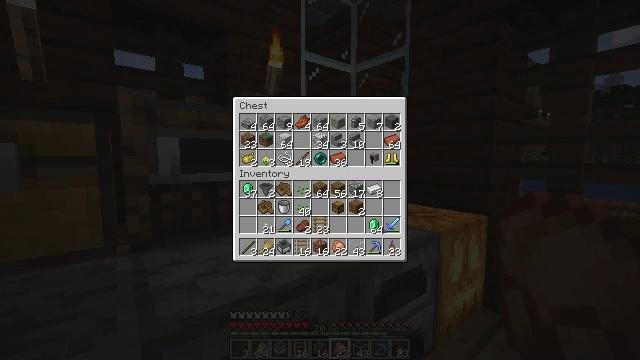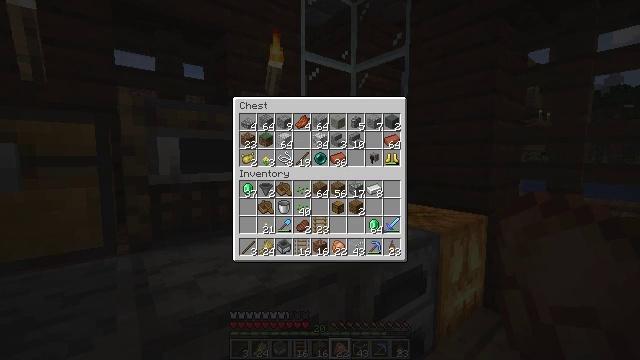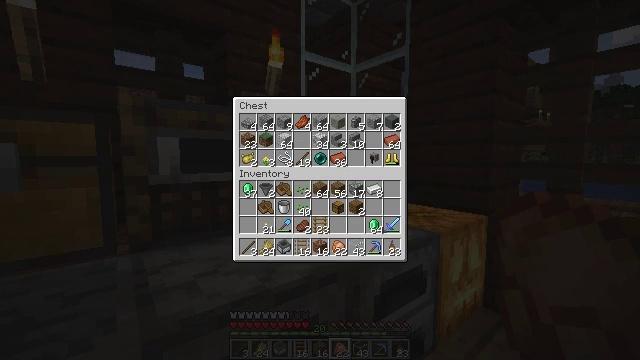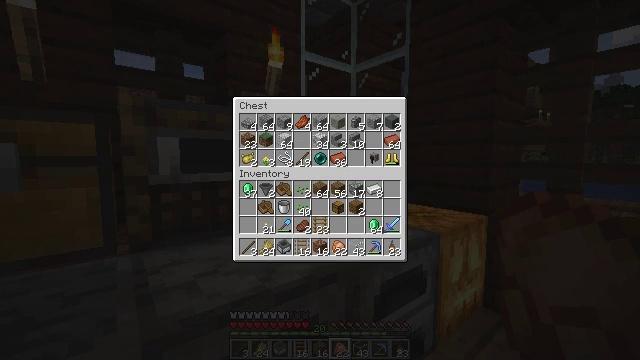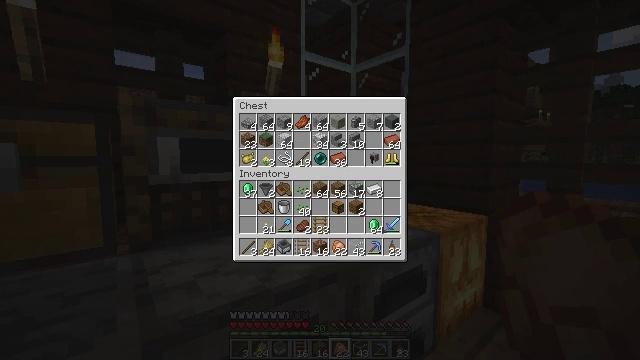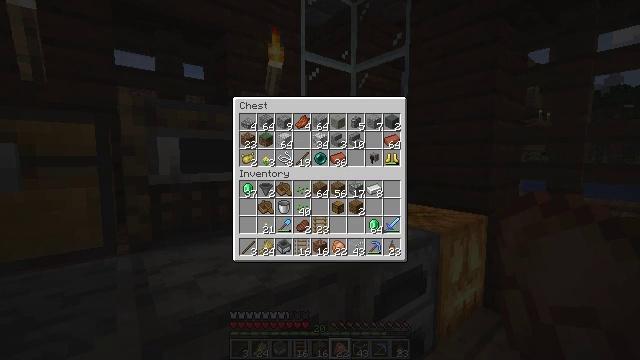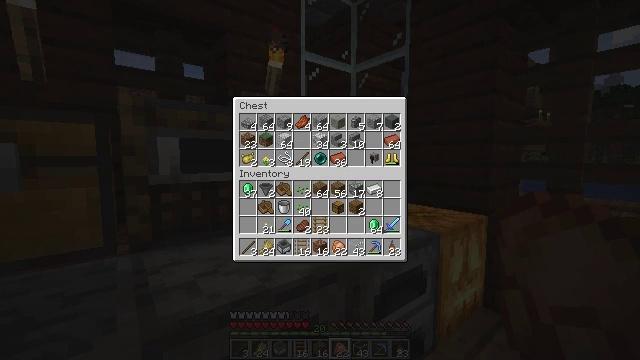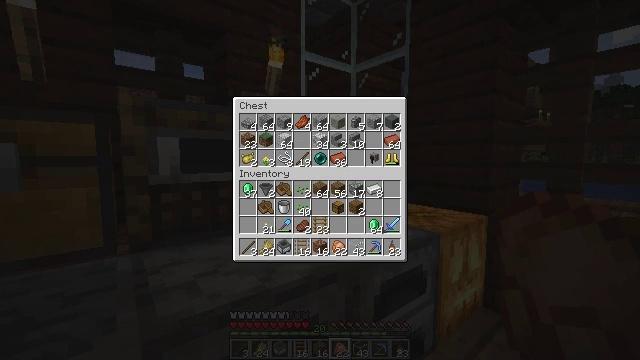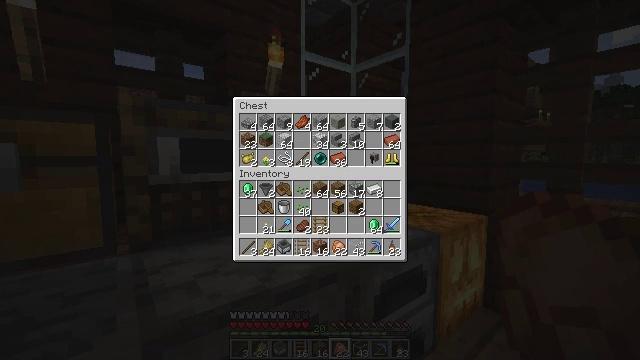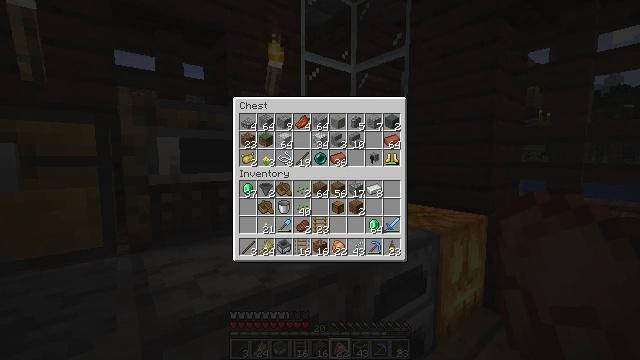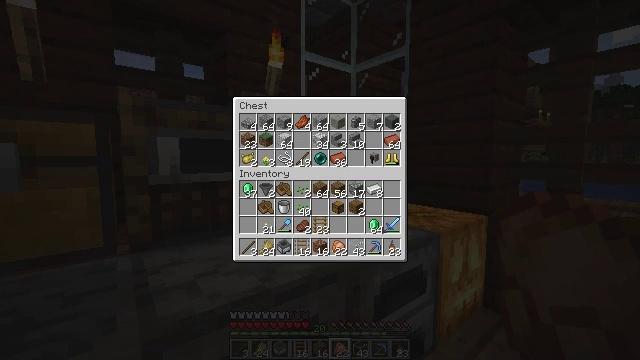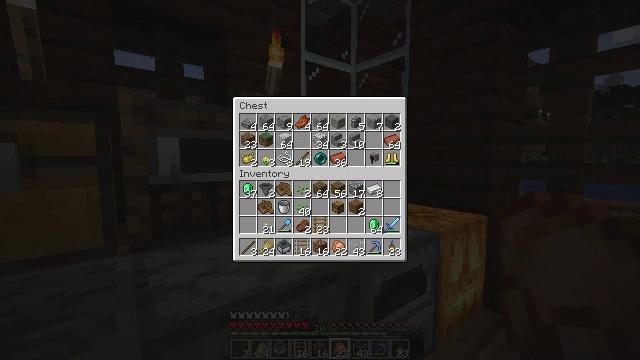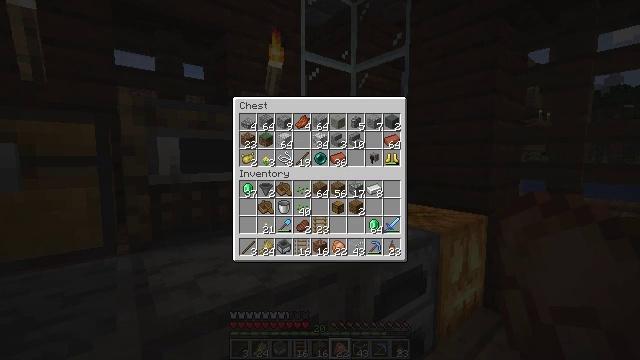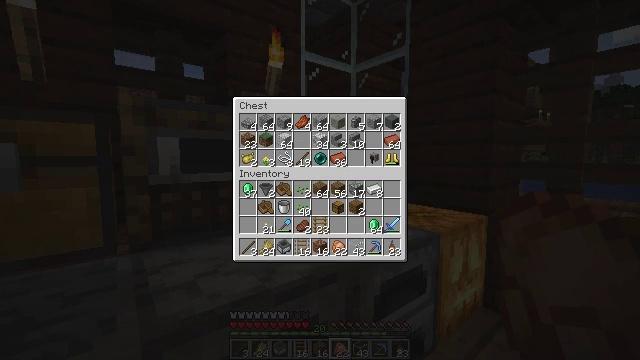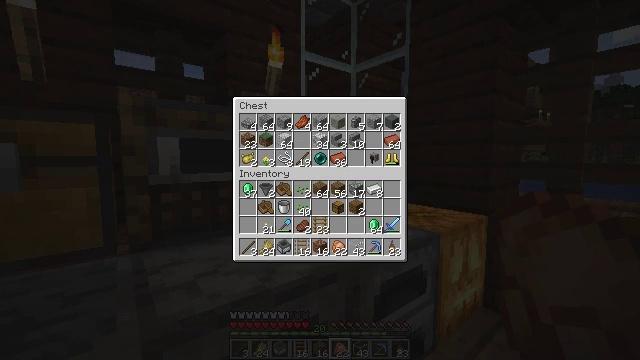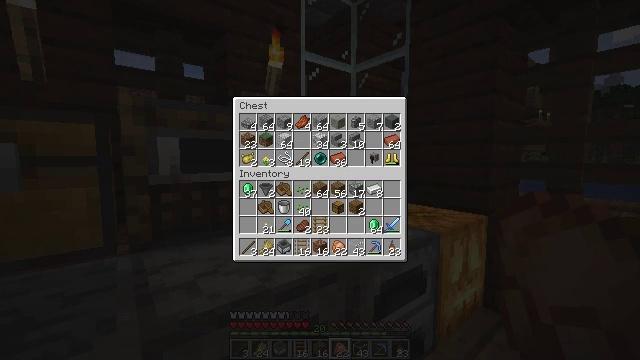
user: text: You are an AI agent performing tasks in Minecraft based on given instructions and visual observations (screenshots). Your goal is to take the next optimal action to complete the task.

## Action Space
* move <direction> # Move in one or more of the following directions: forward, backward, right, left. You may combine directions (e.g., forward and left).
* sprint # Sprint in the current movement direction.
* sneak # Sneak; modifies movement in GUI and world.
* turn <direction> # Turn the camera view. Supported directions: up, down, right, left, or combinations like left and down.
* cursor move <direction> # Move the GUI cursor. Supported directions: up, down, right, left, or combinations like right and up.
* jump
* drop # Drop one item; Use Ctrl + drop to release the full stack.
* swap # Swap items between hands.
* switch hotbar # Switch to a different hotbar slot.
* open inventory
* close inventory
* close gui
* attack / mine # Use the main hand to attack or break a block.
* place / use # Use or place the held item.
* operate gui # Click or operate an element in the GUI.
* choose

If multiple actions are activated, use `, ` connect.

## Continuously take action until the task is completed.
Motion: motion action
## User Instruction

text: Put the necessary items in the crafting grid to make an observer.
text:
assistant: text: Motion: no_op
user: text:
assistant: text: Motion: no_op
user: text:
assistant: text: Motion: no_op
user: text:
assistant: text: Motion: no_op
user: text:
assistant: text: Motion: no_op
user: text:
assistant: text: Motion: no_op
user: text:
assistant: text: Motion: no_op
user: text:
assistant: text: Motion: no_op
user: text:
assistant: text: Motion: no_op
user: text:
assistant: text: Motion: no_op
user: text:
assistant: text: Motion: no_op
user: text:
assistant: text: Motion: no_op
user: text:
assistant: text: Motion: no_op
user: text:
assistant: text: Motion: no_op
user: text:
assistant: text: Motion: no_op
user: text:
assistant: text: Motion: no_op
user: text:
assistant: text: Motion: no_op
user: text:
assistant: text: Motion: no_op
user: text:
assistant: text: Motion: no_op
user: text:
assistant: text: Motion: no_op
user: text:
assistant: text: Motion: no_op
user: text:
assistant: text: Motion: no_op
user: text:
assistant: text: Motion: no_op
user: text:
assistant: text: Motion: no_op
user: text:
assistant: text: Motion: no_op
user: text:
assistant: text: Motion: no_op
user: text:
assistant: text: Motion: no_op
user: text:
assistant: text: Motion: no_op
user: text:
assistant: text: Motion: no_op
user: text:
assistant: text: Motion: no_op